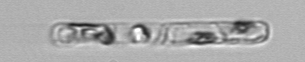
Label: Guinardia_delicatula_TAG_internal_parasite